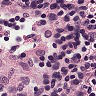
Metastatic tissue present: no